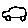
Label: car